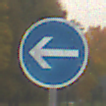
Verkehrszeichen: VorgeschriebeneFahrtrichtungHierLinks
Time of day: MorningAfternoon
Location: Outdoor (Suburban)
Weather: Overcast
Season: NotSpecified
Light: Natural